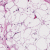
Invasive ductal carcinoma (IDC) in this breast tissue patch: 0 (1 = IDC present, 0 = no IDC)